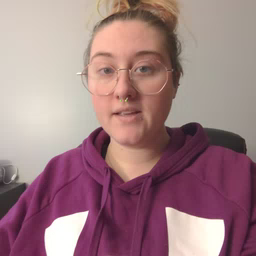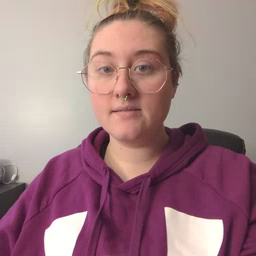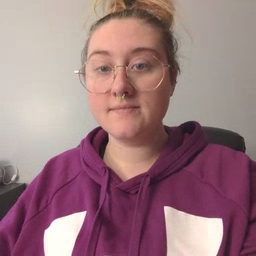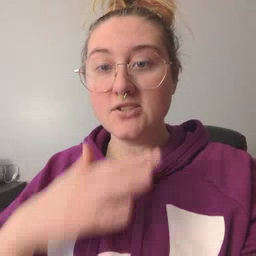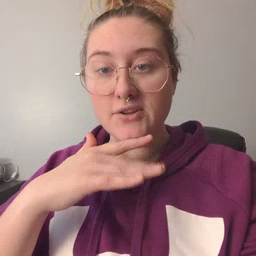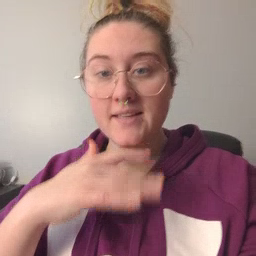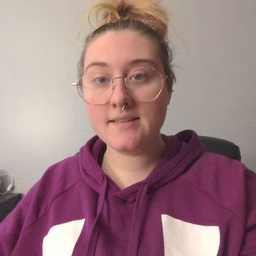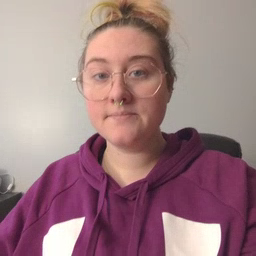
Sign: dirty